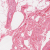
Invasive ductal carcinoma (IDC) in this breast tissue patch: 0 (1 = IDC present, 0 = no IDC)